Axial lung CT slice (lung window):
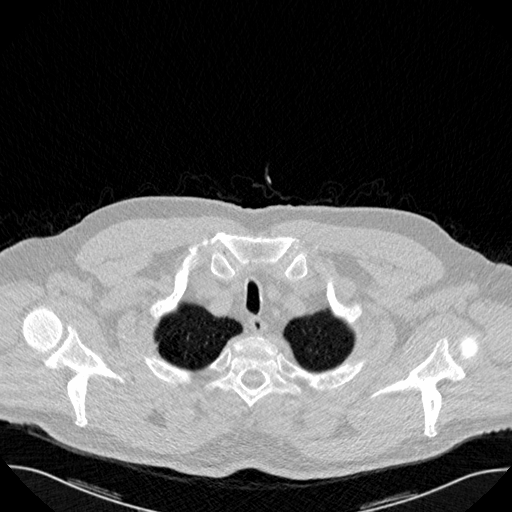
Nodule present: no